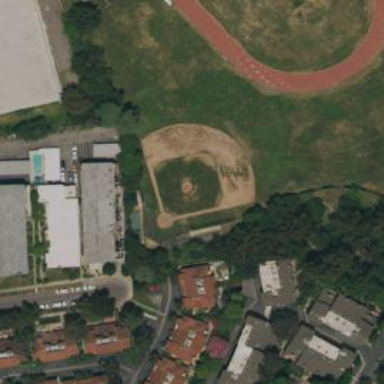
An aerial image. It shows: Baseball pitch for leisure land activities.